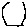
Label: hexagon